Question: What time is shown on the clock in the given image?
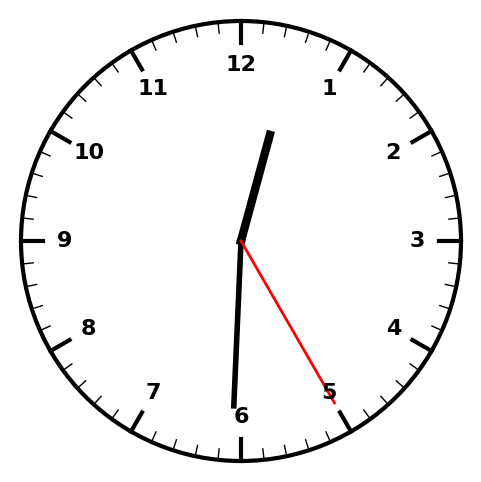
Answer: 12:30:25